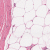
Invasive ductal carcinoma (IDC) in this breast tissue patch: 0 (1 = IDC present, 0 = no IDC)